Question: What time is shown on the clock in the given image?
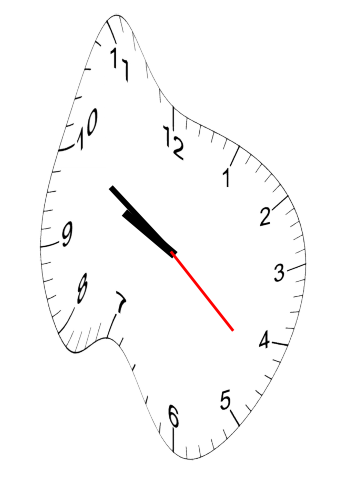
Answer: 09:50:22